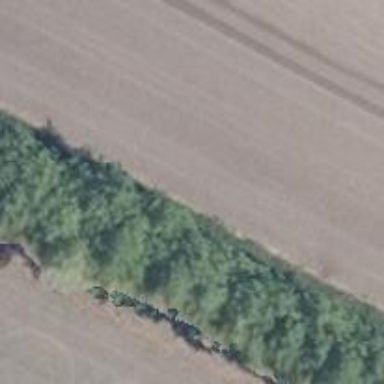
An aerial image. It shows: Row of trees in natural setting.